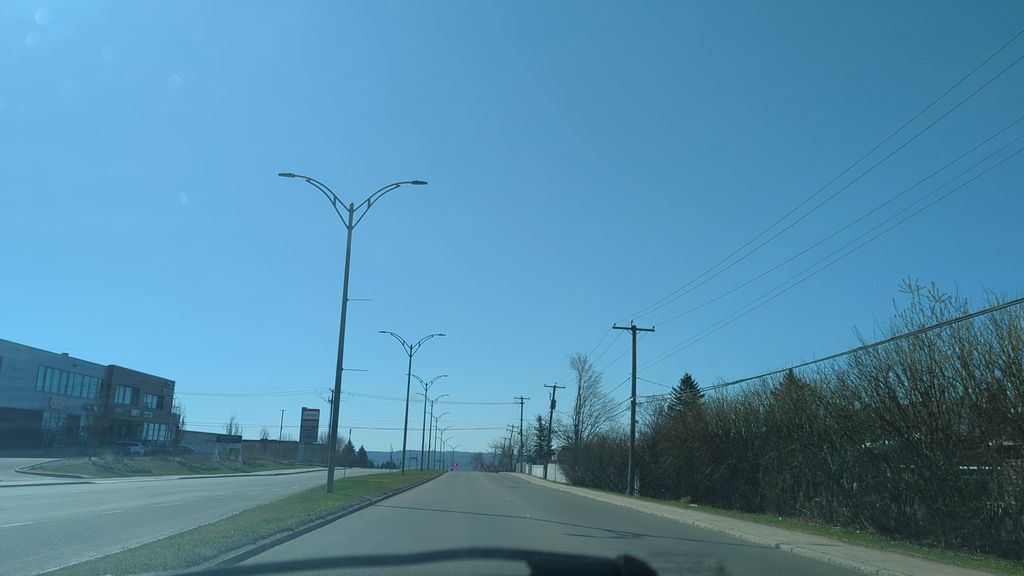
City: quebec_city